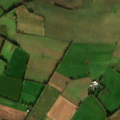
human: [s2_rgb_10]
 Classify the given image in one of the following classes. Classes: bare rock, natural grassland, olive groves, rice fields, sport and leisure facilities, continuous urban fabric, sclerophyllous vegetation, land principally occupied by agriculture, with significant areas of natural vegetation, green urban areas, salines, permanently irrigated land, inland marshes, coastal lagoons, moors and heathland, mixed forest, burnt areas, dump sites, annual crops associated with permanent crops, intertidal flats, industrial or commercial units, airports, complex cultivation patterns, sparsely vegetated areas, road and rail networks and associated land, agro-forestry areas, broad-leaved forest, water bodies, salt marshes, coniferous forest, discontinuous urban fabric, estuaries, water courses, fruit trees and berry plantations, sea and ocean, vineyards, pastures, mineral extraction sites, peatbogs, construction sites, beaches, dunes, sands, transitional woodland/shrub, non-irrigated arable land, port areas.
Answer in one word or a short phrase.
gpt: non-irrigated arable land, pastures